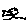
Label: fish